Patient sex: M
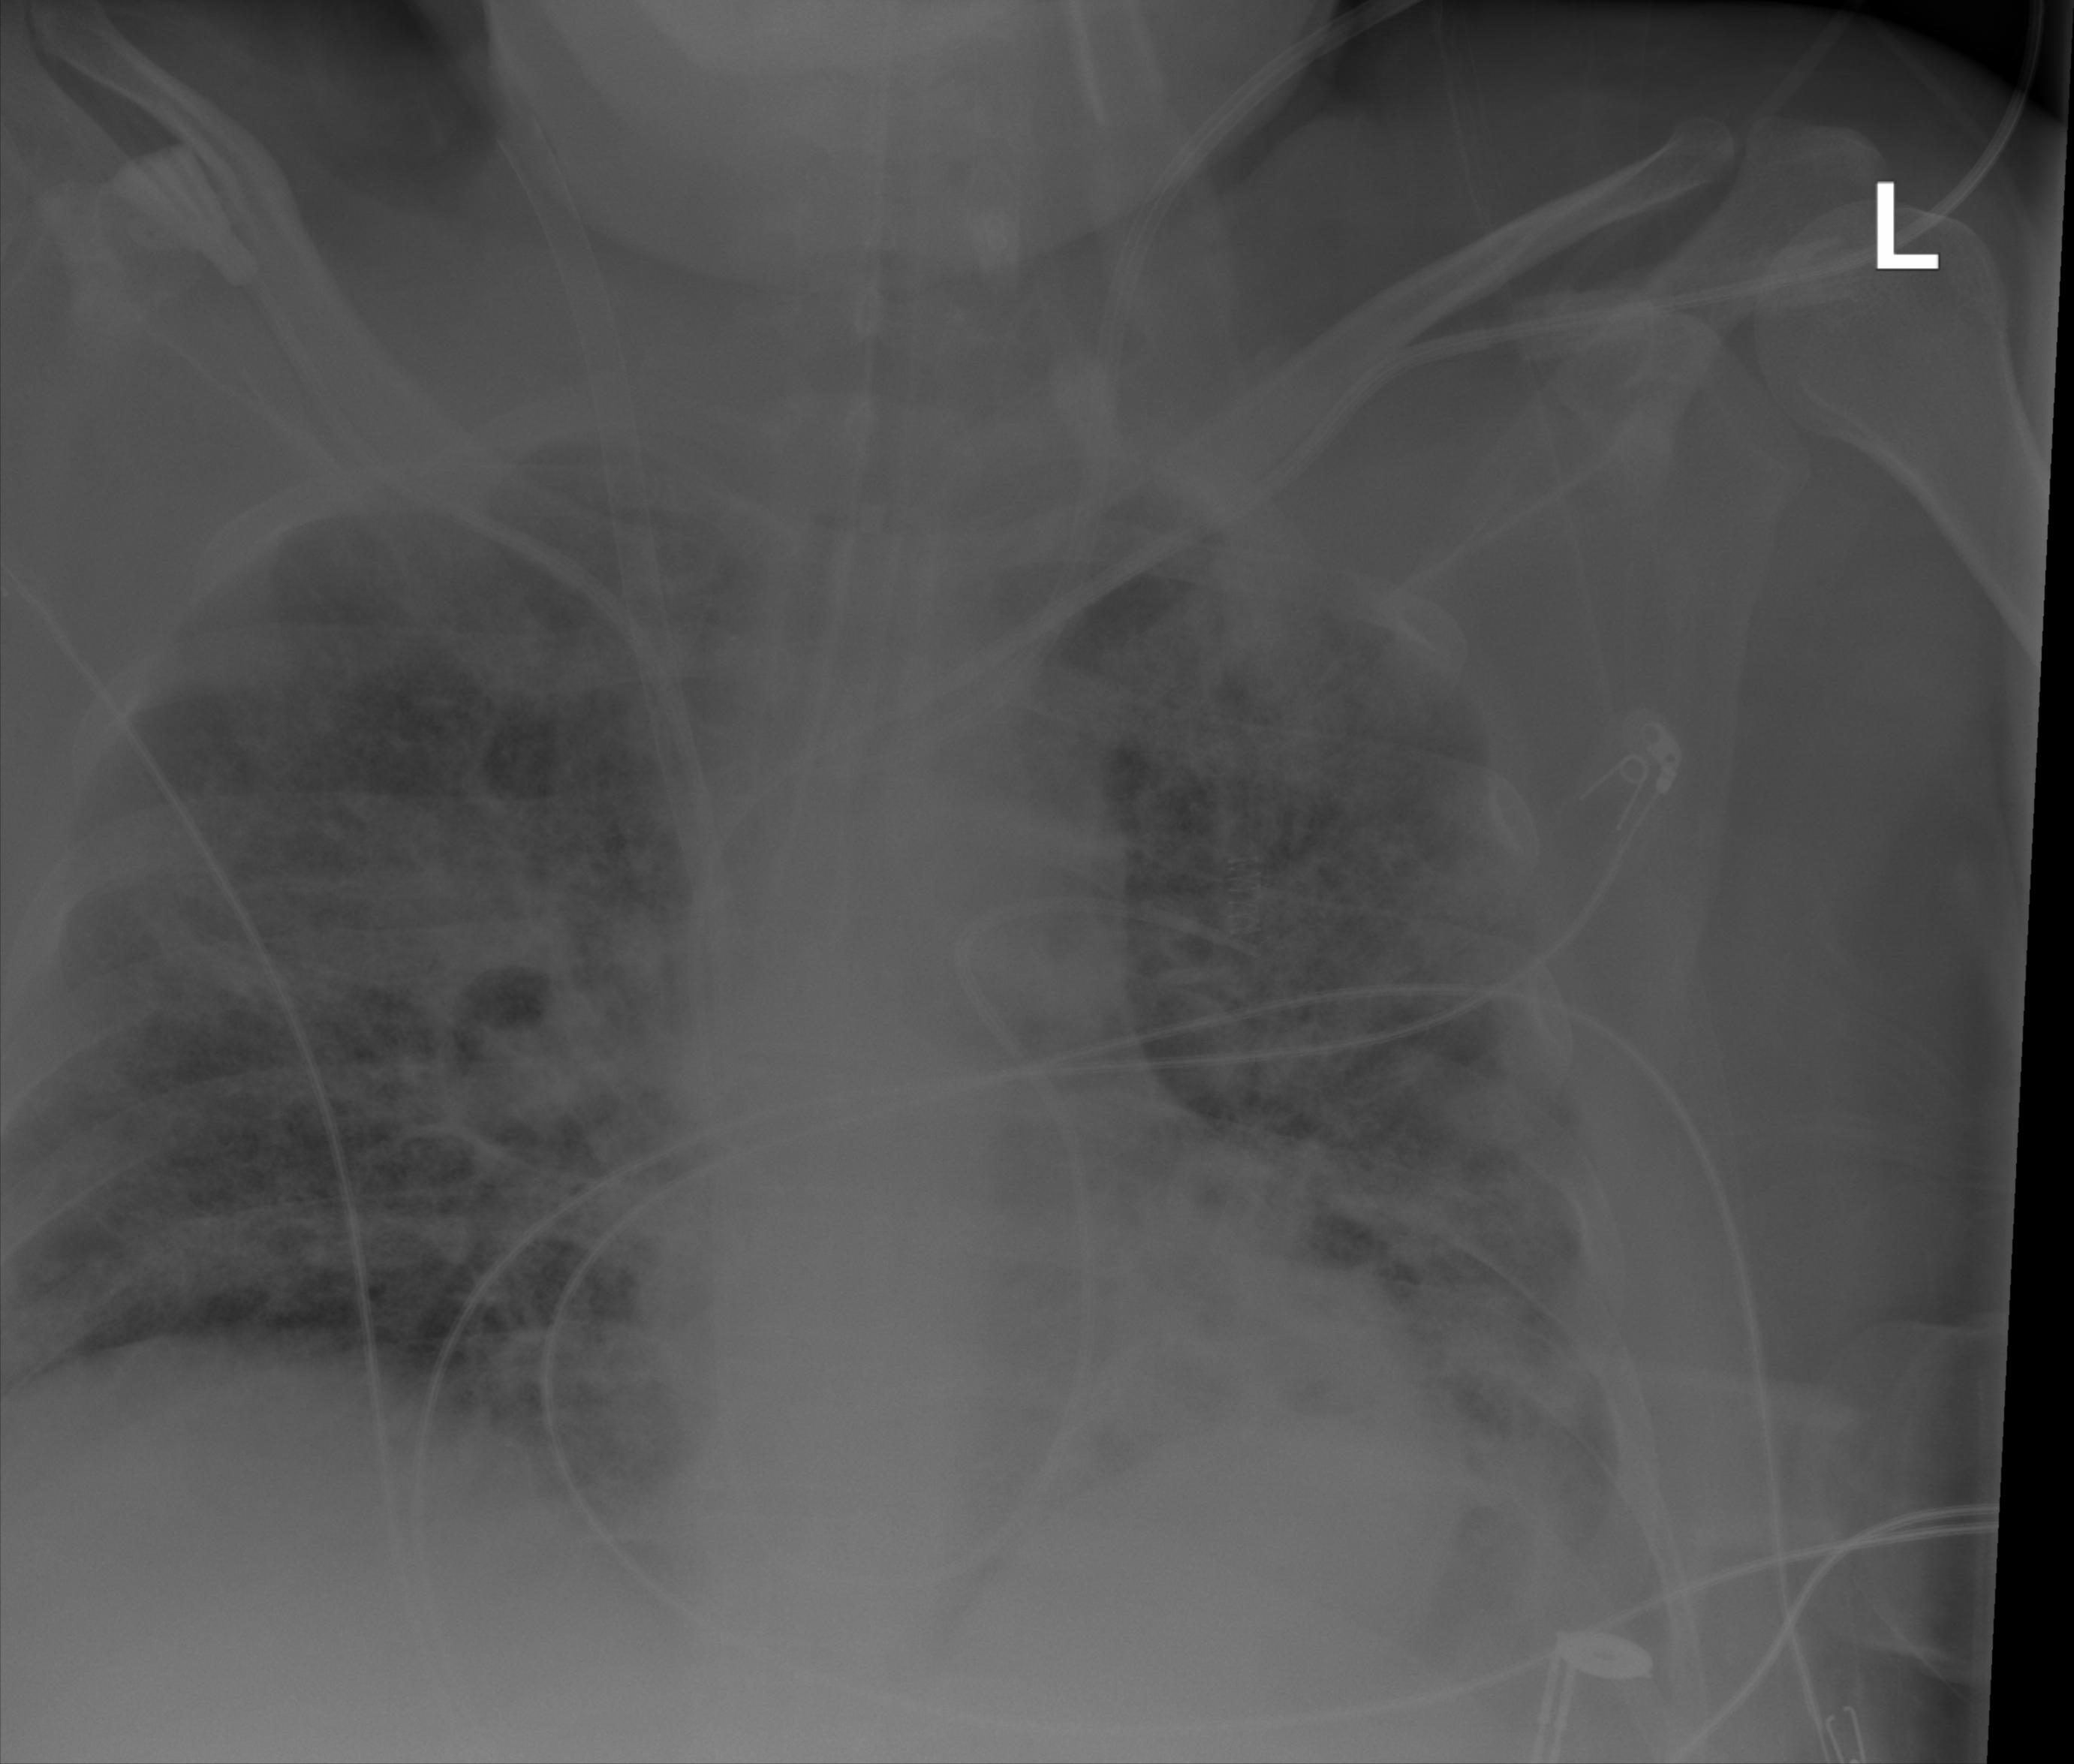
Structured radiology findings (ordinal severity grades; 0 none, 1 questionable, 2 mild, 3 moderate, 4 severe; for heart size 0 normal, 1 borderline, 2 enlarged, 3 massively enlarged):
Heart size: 0
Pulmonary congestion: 0
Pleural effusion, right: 0
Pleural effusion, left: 2
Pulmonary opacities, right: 3
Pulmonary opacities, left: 3
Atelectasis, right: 3
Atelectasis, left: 3